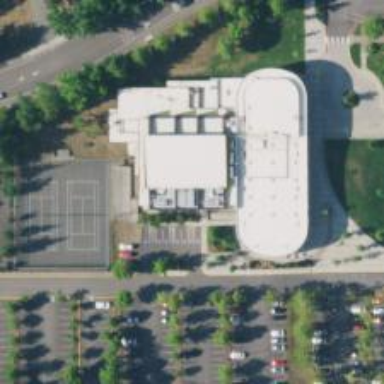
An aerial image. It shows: Sports center building.